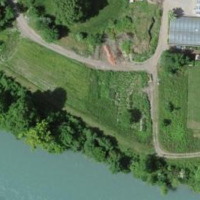
EUNIS habitat code: 55
Species observed at this site:
Campanula patula
Helophilus trivittatus
Prunus padus